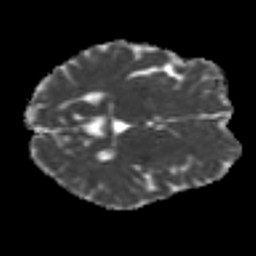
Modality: MD
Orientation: axial
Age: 35
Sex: female
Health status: ill
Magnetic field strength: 3 T
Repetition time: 9 s
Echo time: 0.093 s